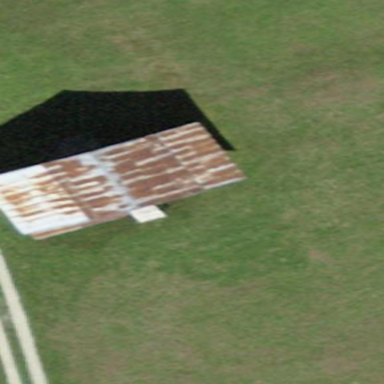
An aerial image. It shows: Shed building.